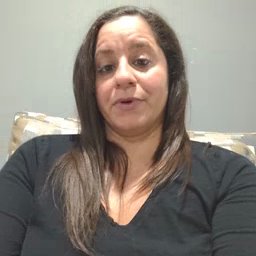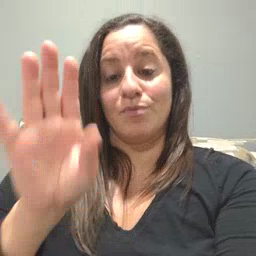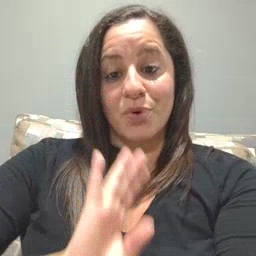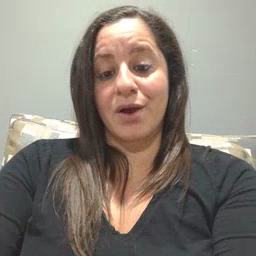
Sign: brown